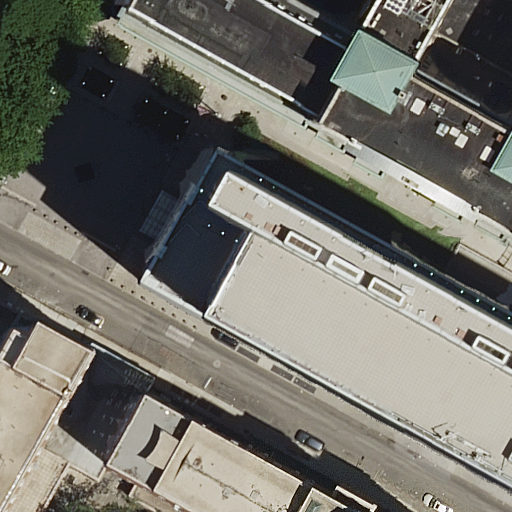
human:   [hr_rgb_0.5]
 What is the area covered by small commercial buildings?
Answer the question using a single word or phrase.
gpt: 0m2

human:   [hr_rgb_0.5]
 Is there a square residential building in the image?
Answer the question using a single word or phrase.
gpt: no

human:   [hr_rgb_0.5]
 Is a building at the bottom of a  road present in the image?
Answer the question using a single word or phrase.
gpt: yes

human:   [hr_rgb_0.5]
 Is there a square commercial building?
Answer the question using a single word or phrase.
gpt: no

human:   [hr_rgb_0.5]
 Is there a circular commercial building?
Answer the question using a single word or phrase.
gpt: no

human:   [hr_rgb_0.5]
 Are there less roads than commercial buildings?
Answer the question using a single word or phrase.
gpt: no

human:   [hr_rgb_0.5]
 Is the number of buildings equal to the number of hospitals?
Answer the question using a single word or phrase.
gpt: no

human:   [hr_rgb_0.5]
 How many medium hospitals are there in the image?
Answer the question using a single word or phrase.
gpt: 0

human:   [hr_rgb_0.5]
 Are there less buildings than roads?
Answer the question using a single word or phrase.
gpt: no

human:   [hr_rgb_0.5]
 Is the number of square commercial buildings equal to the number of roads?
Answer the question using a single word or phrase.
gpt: no

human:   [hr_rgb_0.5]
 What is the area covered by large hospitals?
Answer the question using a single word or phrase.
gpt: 2744m2

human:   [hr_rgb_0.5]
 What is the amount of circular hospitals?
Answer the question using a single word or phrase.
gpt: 0

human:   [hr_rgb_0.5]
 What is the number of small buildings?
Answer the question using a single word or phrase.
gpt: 0

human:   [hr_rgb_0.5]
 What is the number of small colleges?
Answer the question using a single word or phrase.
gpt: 1

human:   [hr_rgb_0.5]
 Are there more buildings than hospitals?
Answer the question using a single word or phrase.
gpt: yes

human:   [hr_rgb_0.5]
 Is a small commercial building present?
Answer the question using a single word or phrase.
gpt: no

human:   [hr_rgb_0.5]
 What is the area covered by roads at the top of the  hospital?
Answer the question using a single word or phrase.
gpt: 0m2

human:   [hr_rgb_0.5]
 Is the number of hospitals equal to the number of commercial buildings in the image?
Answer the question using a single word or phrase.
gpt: no

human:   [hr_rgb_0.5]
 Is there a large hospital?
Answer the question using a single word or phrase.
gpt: yes

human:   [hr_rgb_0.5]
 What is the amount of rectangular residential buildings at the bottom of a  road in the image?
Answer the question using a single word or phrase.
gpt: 0

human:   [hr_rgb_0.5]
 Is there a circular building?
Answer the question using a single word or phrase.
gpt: no

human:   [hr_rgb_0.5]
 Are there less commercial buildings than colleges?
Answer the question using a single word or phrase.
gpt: yes

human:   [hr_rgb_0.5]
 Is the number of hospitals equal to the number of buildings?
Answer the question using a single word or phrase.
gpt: no

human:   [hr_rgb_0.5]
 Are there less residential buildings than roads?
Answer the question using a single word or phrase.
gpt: yes

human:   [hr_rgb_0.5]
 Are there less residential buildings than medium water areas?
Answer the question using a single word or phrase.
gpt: no

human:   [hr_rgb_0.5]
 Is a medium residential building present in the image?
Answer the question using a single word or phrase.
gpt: no

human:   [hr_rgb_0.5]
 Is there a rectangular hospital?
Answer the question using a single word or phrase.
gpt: yes

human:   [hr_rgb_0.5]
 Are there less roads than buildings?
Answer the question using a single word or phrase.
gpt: no

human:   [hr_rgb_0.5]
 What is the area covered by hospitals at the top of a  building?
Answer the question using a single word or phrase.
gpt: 2744m2

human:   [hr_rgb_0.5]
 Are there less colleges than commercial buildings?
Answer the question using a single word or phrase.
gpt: no

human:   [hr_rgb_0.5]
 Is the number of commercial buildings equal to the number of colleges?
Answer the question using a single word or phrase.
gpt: no

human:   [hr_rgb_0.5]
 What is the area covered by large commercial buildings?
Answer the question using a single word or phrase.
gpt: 0m2

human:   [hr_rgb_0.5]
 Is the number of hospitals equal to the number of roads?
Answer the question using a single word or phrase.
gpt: no

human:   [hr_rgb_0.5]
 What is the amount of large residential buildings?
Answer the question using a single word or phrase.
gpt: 1

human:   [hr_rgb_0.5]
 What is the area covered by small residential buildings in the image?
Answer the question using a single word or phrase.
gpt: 0m2

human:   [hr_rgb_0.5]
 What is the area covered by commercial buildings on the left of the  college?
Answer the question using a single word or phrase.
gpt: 0m2